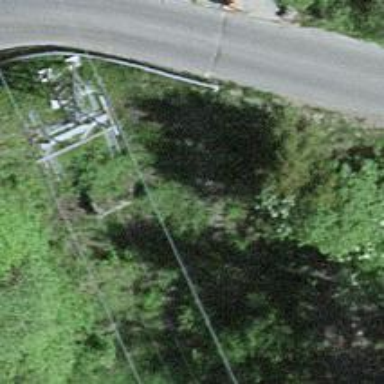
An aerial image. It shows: Pylon for aerialway.